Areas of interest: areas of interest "Educational"
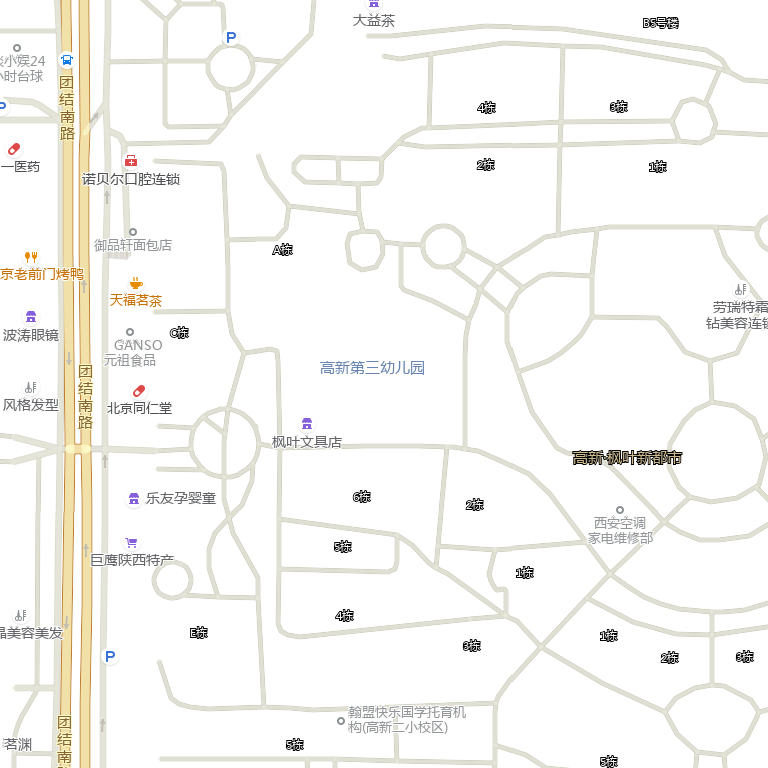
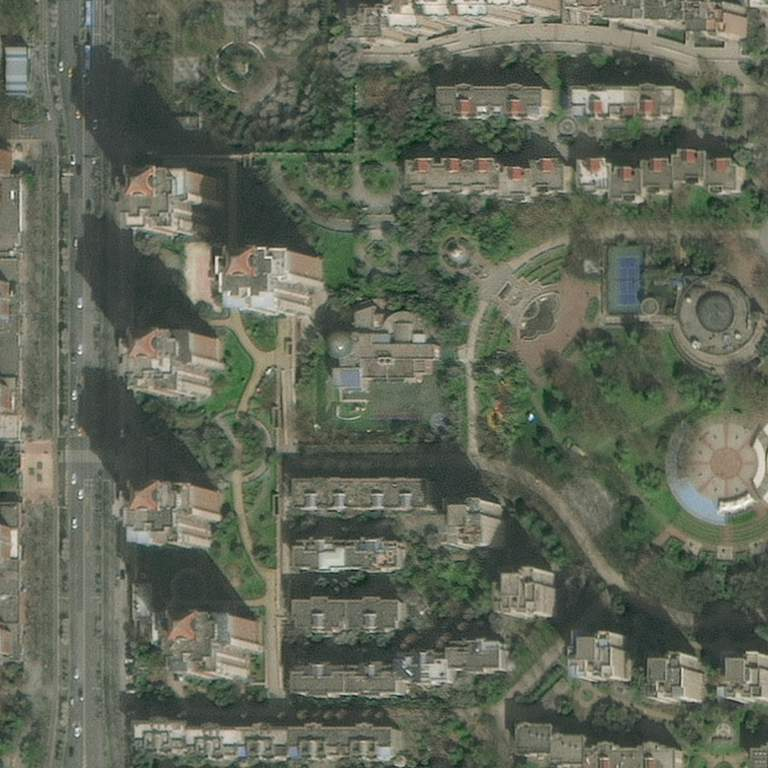